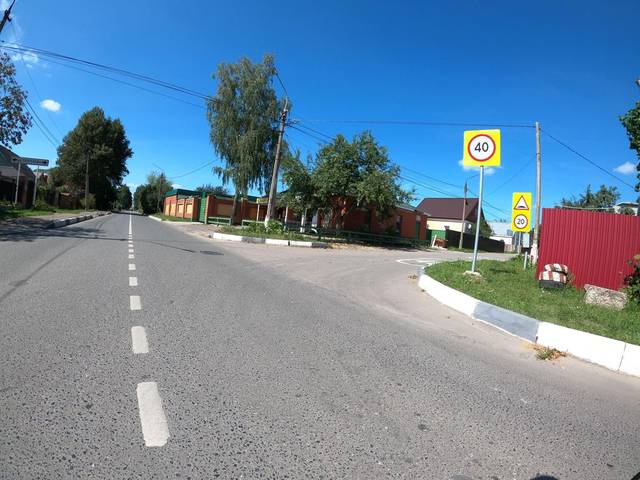
Region: Russia
Coordinates: 54.896, 38.089